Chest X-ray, PA view. Patient: 45 years old, sex M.
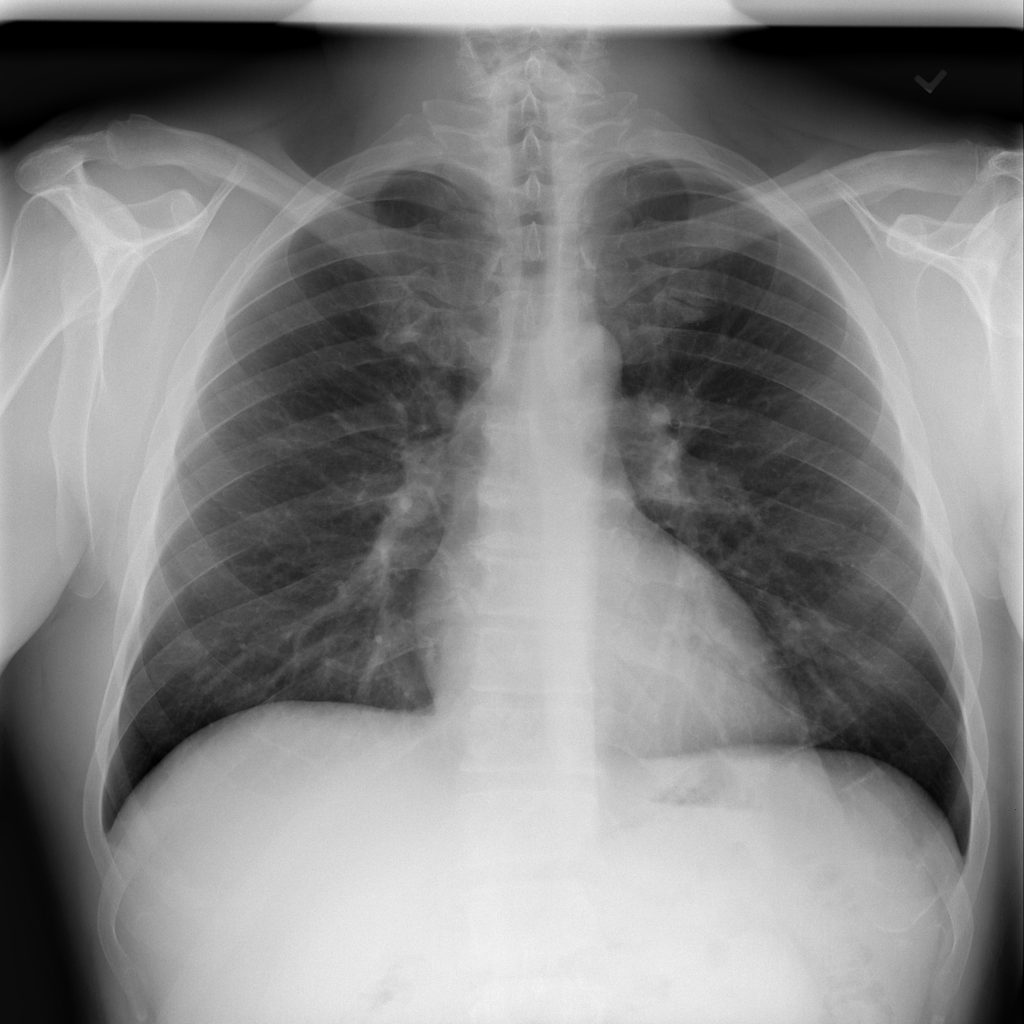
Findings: No Finding